Field crop: maize
Growth stage: 2
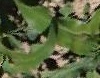
Species: maize